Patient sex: M
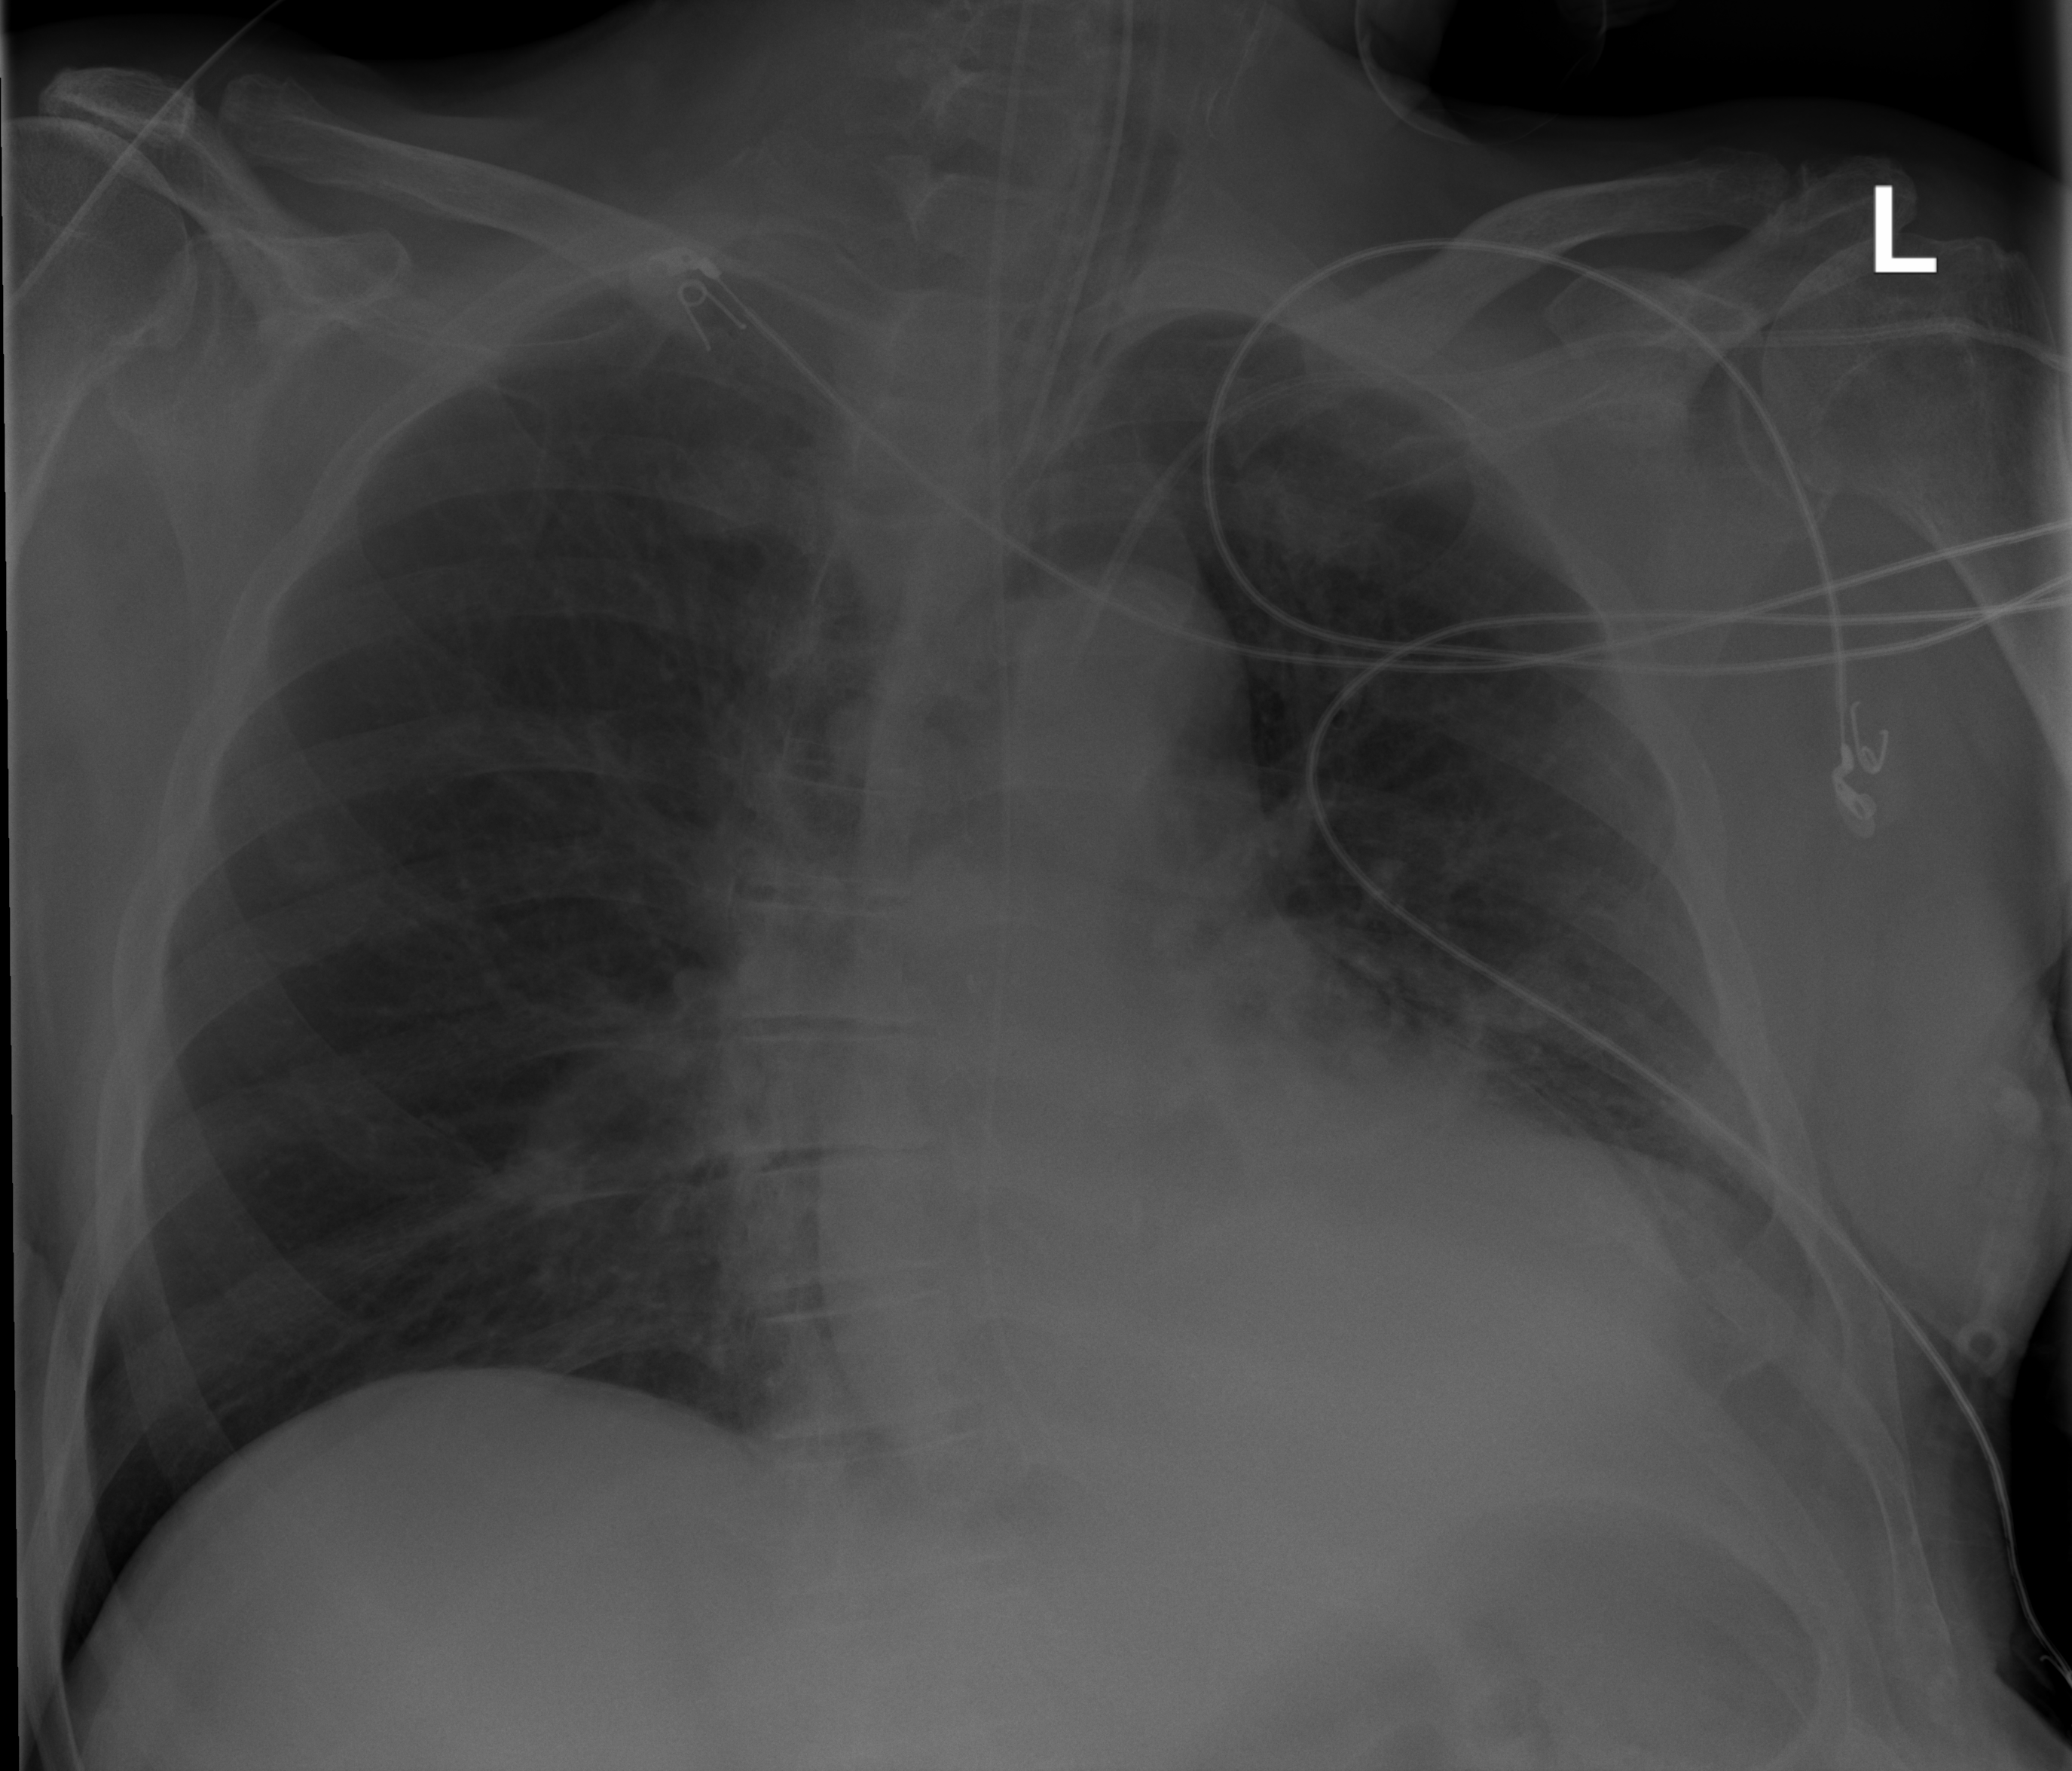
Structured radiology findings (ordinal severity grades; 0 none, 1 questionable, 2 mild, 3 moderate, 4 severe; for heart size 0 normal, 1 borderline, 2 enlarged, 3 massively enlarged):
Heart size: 0
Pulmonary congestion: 0
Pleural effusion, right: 0
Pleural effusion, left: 1
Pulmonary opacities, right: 0
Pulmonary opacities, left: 0
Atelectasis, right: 2
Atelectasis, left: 0